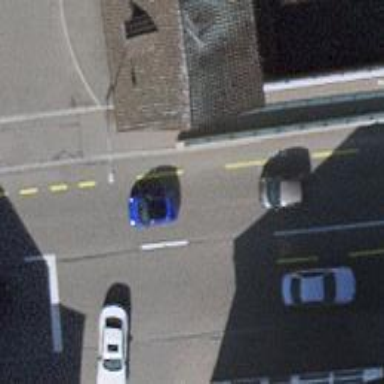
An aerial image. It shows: Secondary road with asphalt surface. It has cycle lane on both sides.